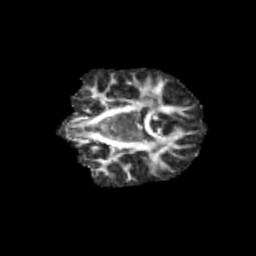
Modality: FA
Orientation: coronal
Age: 10
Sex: female
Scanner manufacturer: siemens
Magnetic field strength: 3 T
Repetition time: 3.8 s
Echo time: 0.07 s